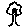
Label: tree